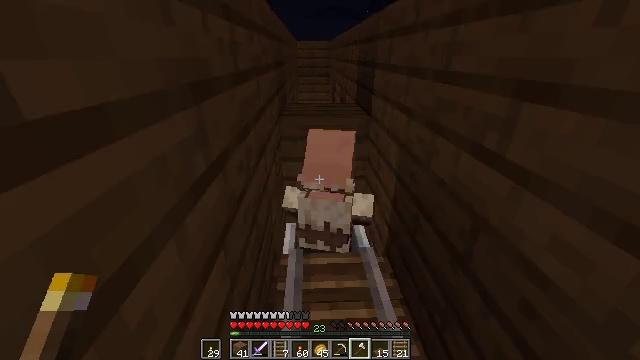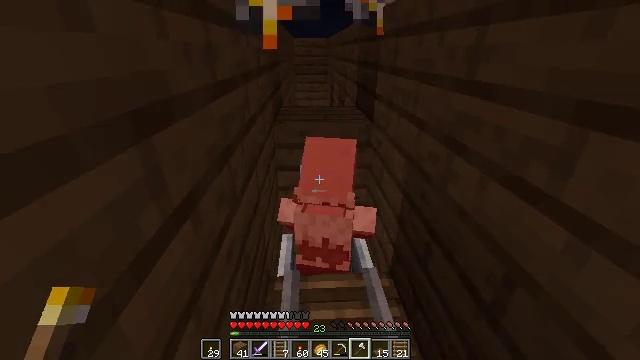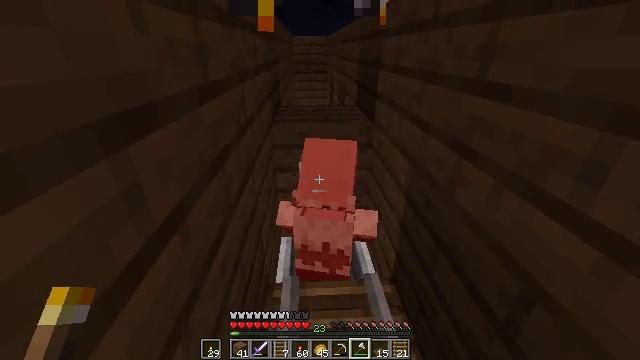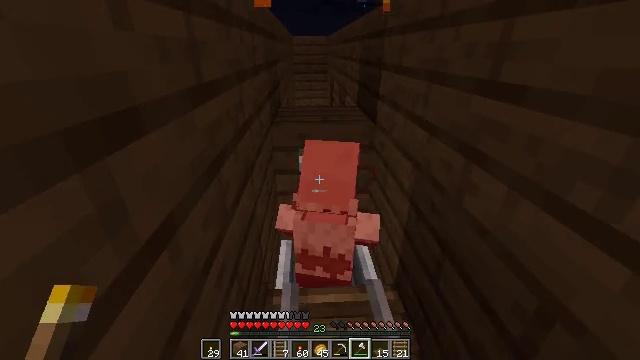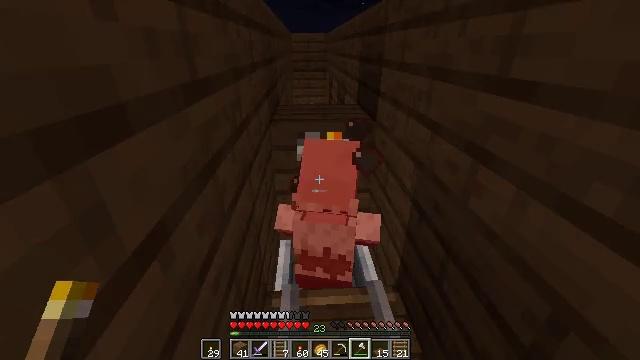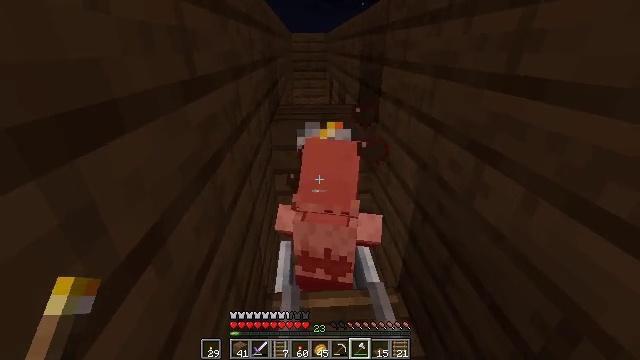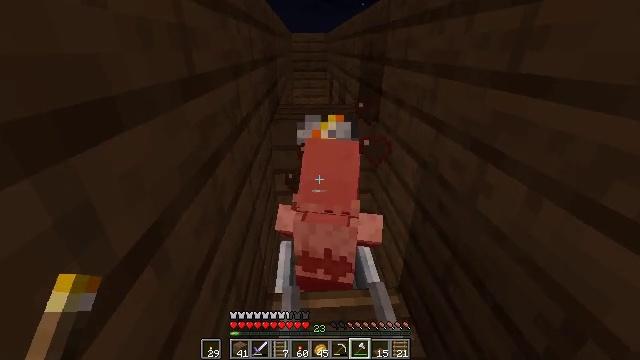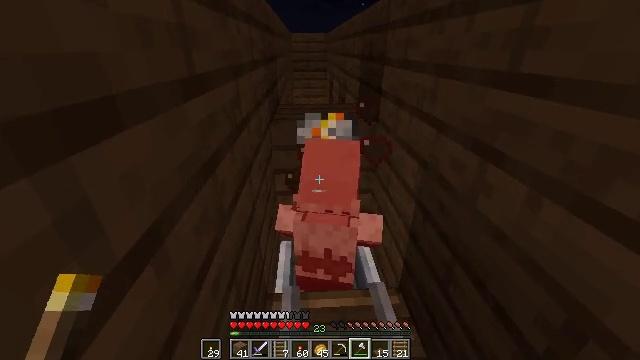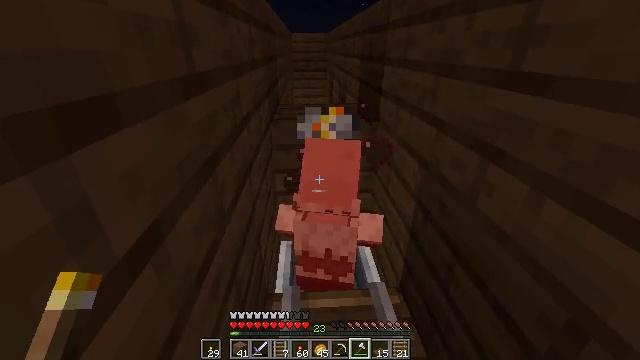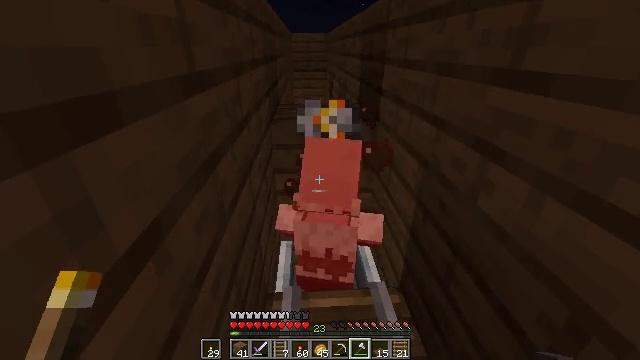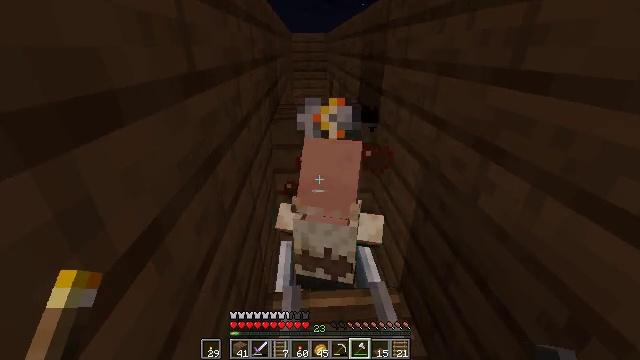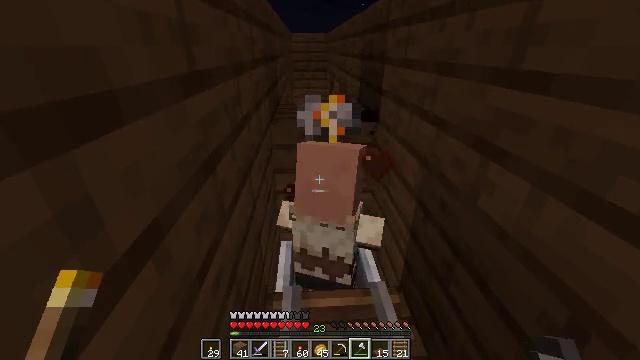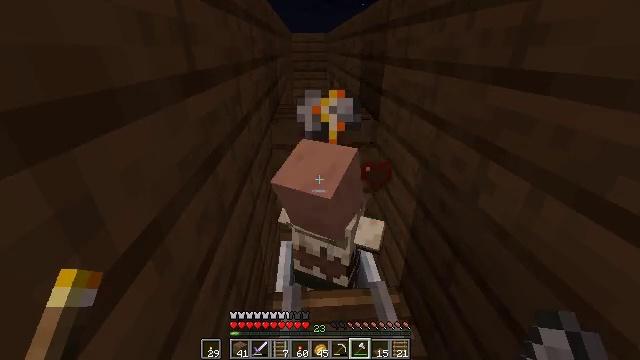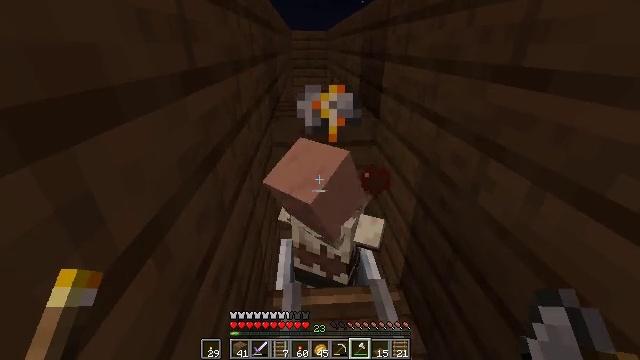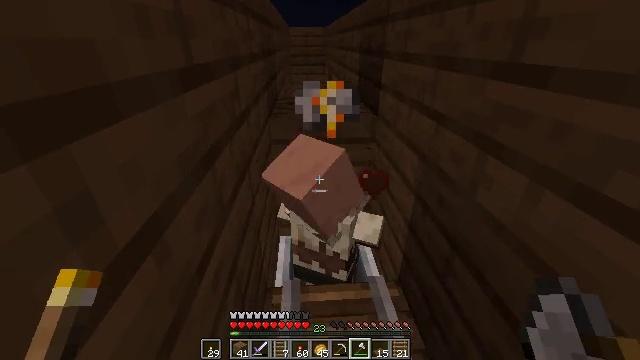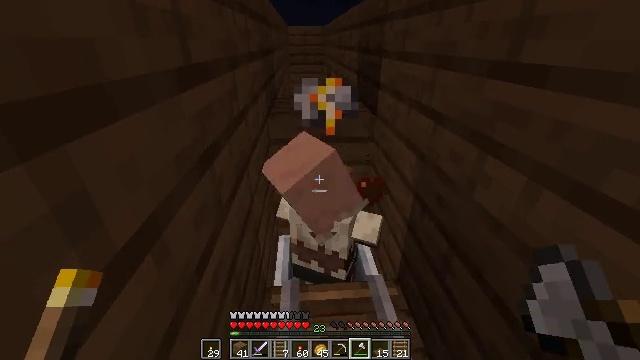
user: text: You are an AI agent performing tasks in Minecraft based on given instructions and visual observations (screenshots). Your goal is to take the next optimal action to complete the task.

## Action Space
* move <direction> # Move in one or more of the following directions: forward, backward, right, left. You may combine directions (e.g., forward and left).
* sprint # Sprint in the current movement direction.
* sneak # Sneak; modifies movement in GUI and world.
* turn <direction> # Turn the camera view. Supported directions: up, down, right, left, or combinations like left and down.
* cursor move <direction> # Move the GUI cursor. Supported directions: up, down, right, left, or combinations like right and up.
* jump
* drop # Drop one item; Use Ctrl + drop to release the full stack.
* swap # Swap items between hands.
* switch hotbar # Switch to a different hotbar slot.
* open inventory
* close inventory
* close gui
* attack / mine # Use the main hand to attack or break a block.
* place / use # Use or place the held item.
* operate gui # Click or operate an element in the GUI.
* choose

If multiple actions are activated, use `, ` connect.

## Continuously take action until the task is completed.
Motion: motion action
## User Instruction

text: Attack the villager.
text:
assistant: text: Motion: move forward
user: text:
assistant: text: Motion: no_op
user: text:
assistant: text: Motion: no_op
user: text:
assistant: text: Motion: no_op
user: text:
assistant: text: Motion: no_op
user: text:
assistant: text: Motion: no_op
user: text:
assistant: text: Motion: no_op
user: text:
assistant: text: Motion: no_op
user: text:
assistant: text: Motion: no_op
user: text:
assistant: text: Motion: no_op
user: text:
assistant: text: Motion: no_op
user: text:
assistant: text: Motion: no_op
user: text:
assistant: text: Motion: no_op
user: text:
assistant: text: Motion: no_op
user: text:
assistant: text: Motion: no_op
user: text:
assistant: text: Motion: no_op
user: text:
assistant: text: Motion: jump
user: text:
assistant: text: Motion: jump
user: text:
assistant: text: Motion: jump
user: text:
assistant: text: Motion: jump
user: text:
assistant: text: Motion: jump
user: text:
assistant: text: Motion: jump
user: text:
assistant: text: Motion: turn down, jump
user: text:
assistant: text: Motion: turn down, jump
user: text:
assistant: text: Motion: turn down, jump
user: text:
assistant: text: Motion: no_op
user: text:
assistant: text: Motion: attack / mine
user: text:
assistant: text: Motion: attack / mine
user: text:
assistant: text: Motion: attack / mine
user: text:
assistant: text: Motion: attack / mine